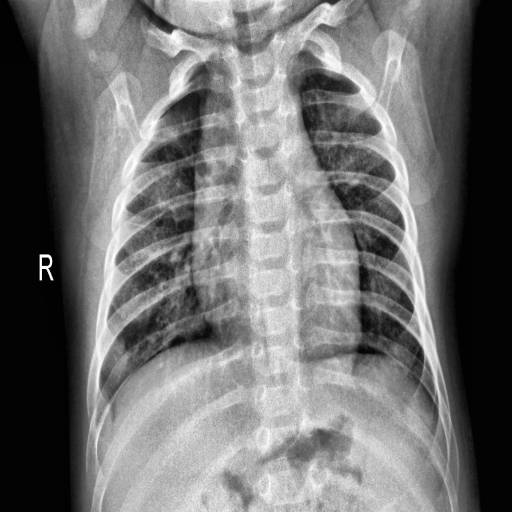
Finding: NORMAL